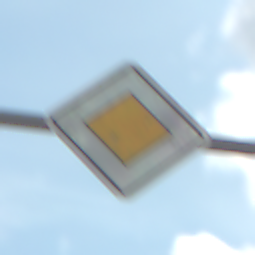
Verkehrszeichen: Vorfahrtsstrasse
Umgebung: Outdoor, Suburban
Tageszeit: Midday
Wetter: PartlyCloudy
Licht: Natural
Jahreszeit: Summer
Kontrast: HighContrast